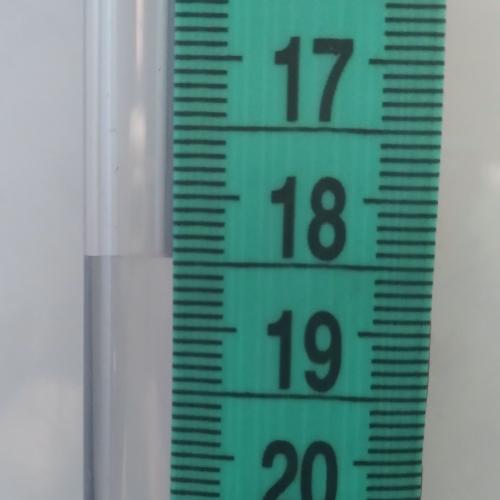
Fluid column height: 18.5 cm